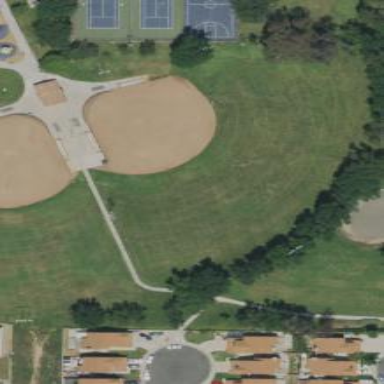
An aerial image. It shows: Baseball pitch for leisure and sports activities.